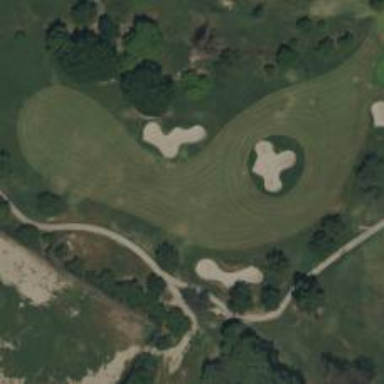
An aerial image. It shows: View of golf hole.